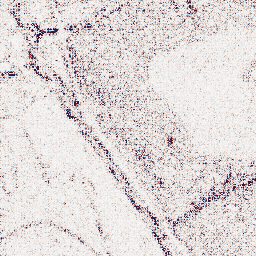
Category: wavelet
Decomposition family: wavelet_biorthogonal
Decomposition parameters: wavelet: bior5.5
level: 1
Upsampling method: cubic_catmull_rom
Upsampling parameters: scale: 8
Upsampling scale: 8